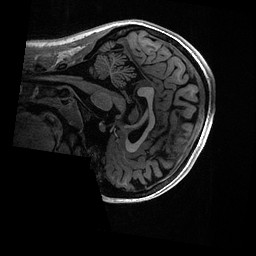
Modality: T1w
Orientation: sagittal
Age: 18
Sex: female
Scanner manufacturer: ge
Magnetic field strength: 3 T
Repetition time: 0.006952 s
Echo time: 0.00292 s